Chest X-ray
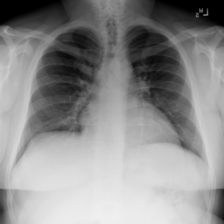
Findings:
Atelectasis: negative
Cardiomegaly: negative
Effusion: negative
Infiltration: negative
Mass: negative
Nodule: negative
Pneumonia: negative
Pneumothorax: negative
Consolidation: negative
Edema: negative
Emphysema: negative
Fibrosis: negative
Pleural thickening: negative
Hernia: negative